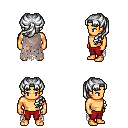
a pixel art fantasy rpg character, male body template, human, tanned skin, gray tattered cape, red pants, white princess hairstyle, four views (front, back, left, right), 2x2 character sprite sheet, small pixel art, hard edges, no anti-aliasing